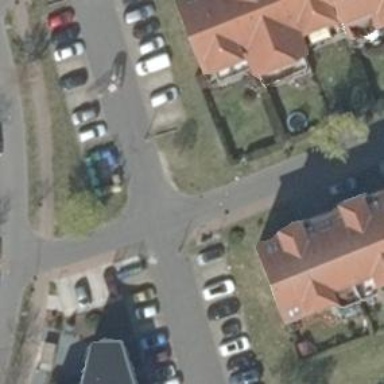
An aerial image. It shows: Parking area.